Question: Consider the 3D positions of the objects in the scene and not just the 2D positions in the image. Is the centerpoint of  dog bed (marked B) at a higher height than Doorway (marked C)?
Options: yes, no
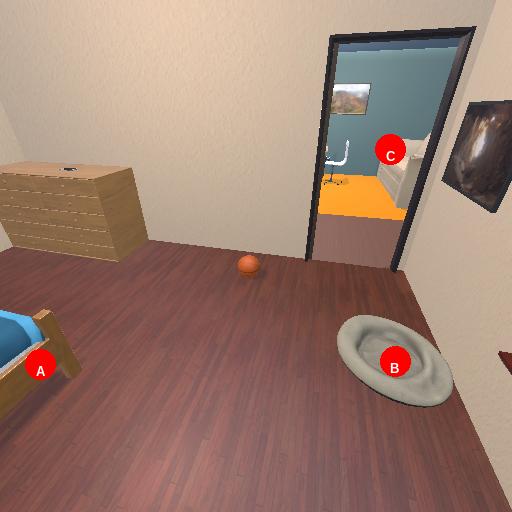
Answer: yes